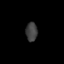
Tissue: skin
Cell type: Endothelial cells
Senescence score: 0.6974
Nuclear area (px): 214
Mean DAPI intensity: 63.187